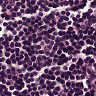
Metastatic tissue present: no